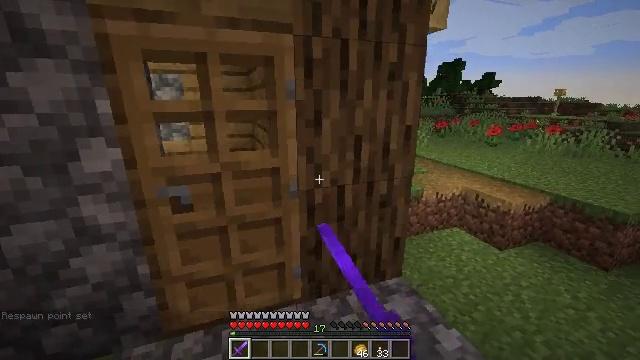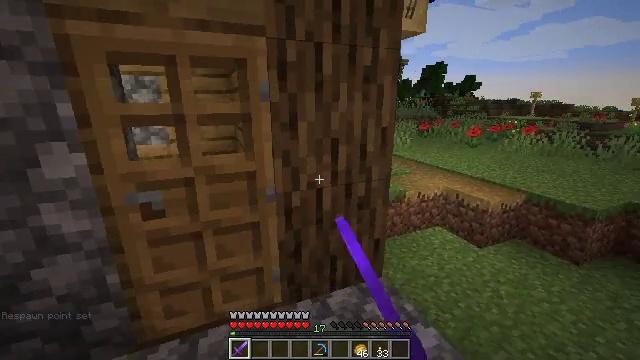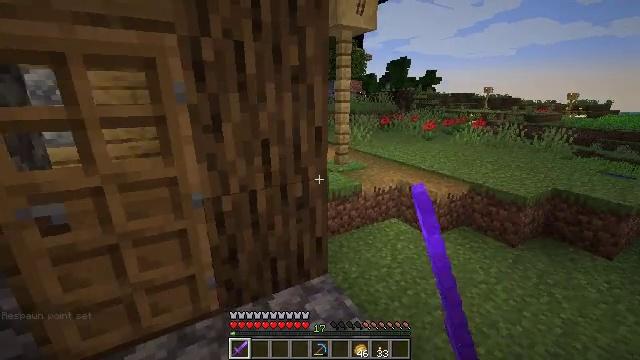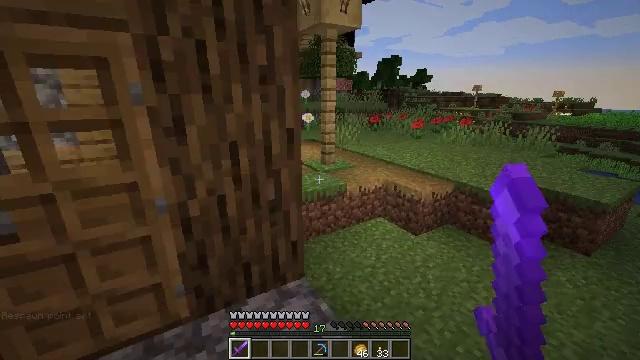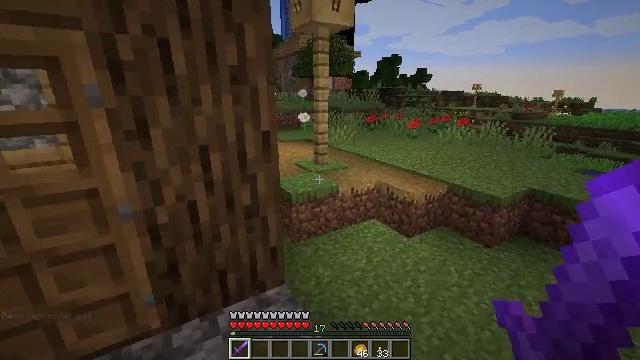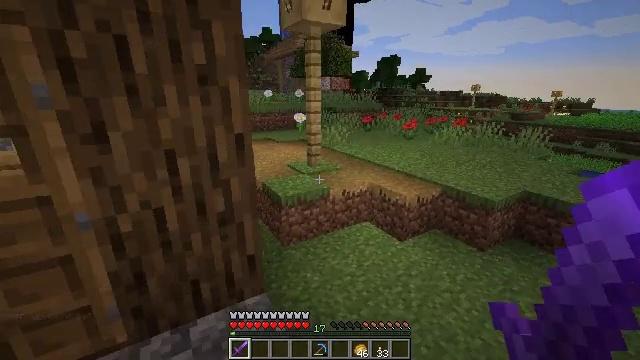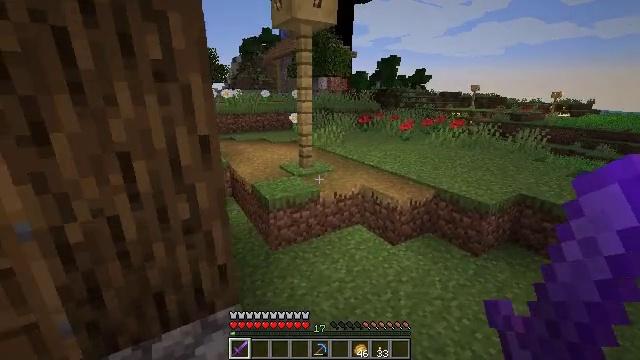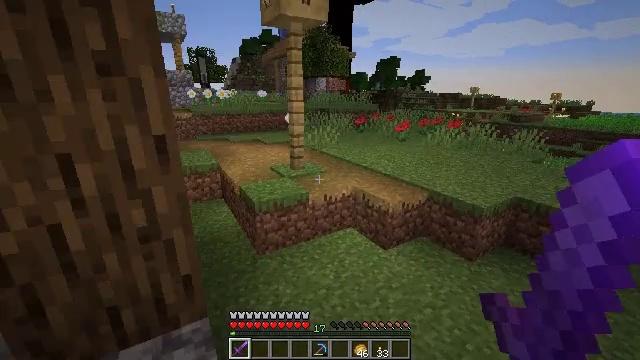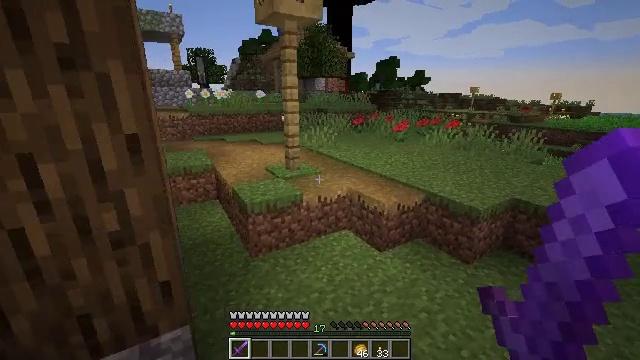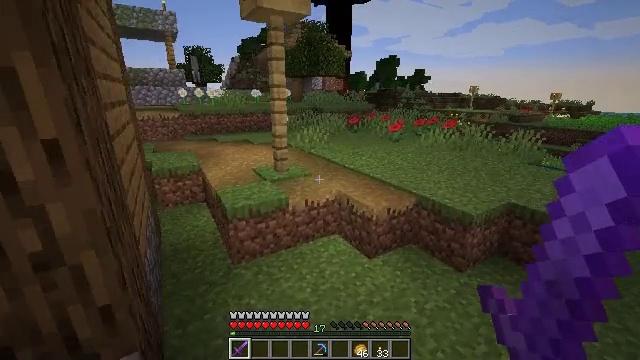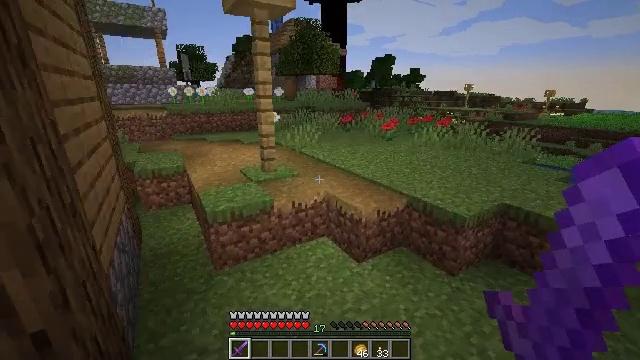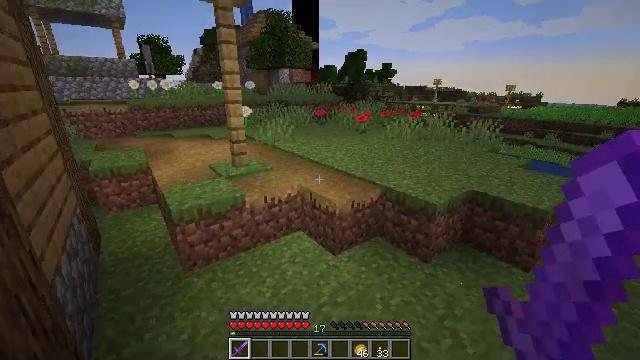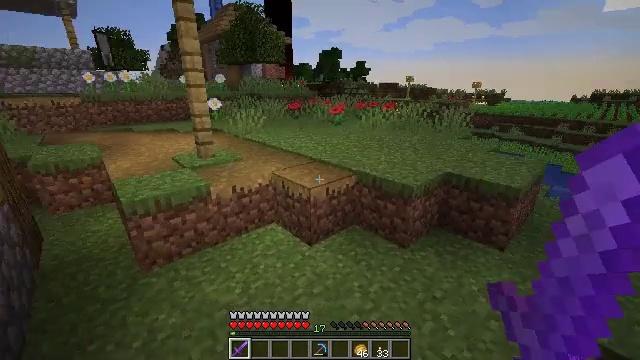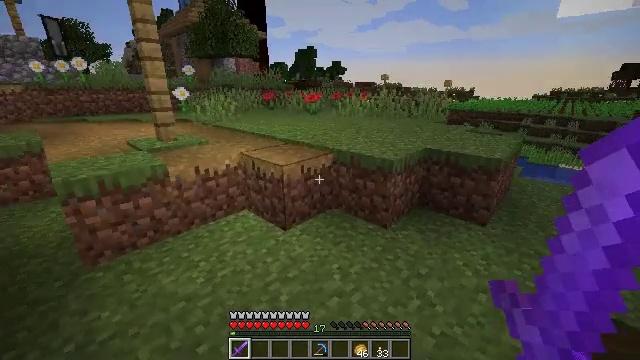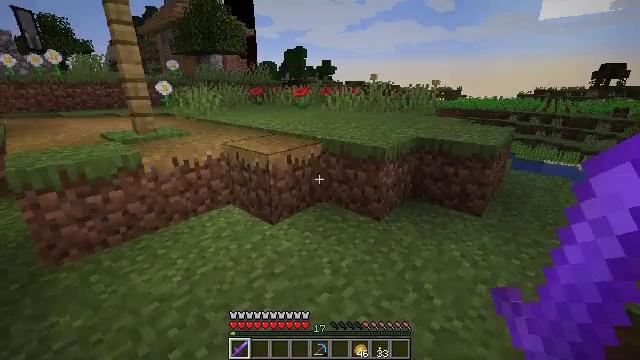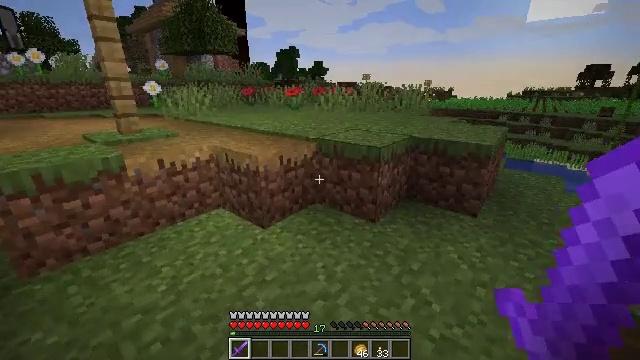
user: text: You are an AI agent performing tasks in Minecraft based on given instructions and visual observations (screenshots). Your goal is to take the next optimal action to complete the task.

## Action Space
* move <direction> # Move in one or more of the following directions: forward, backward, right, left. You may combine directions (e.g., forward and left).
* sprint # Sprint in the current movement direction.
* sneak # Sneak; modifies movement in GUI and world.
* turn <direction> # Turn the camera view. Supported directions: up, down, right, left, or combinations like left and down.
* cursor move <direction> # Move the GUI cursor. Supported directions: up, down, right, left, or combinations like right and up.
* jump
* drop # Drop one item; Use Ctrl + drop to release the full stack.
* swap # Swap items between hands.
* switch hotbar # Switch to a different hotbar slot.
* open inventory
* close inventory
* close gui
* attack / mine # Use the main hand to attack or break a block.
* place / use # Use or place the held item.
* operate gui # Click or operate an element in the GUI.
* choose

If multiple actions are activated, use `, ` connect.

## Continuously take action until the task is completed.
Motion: motion action
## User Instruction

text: Combat enemy.
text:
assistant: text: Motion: move right, turn right
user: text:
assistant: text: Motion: move right, turn right and down
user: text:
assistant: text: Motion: move forward and move right, turn right
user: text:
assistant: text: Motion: move forward and move right
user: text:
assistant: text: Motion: move forward and move right
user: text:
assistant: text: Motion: move forward and move right
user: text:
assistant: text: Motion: move forward and move right
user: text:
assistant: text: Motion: move forward and move right
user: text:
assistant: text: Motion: move forward and move right
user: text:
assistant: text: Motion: move forward and move right
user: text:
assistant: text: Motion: move forward, turn right and down
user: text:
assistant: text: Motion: move forward, turn right
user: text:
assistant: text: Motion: move forward, turn right
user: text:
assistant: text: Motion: move forward, turn right
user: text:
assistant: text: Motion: move forward, turn right
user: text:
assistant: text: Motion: move forward, turn right
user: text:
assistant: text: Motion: move forward, turn right
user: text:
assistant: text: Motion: move forward
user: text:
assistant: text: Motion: move forward
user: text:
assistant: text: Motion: move forward
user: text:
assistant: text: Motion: move forward
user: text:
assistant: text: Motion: move forward
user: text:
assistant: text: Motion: move forward, turn right
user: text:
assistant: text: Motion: move forward
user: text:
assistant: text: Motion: move forward, jump
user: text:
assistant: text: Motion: move forward, jump
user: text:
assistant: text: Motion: move forward, jump
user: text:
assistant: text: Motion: move forward, jump
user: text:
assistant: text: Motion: move forward
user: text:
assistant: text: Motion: move forward